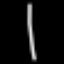
Label: line